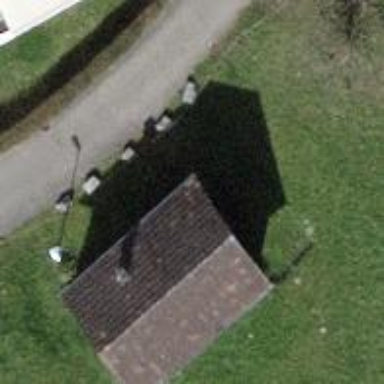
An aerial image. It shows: Barn.